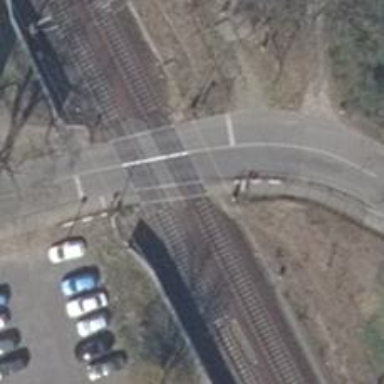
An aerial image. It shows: Railway crossing with full barriers.